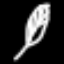
Label: leaf